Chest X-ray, PA view. Patient: 60 years old, sex M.
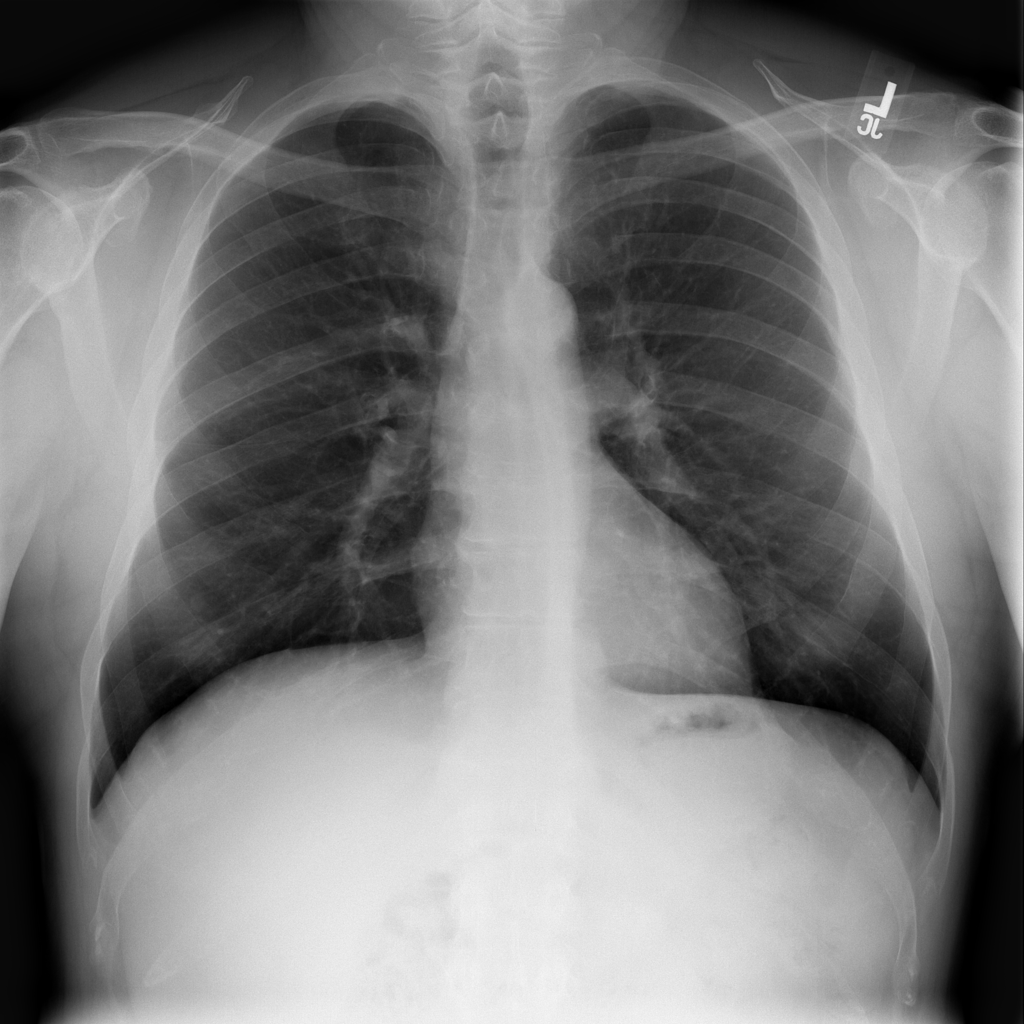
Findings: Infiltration